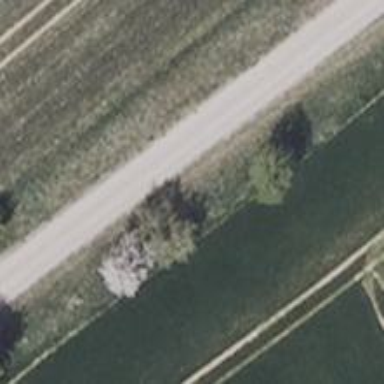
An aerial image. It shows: Broadleaved evergreen tree in its natural setting.